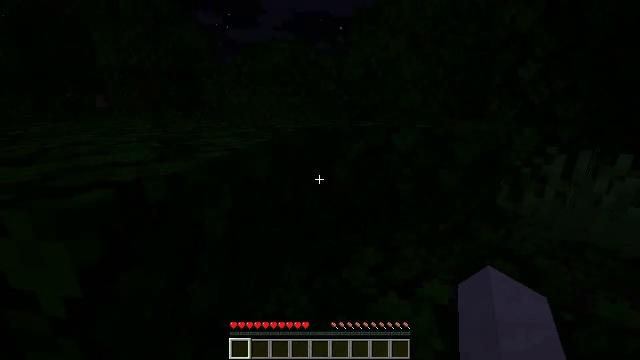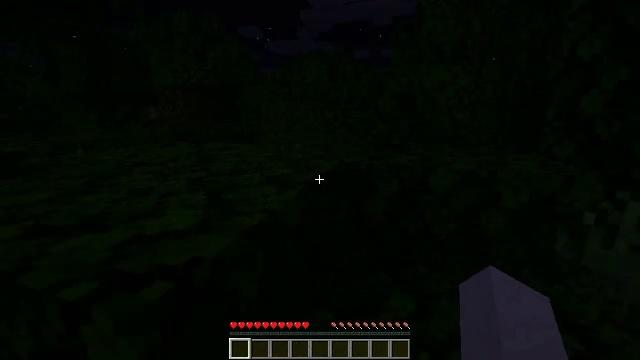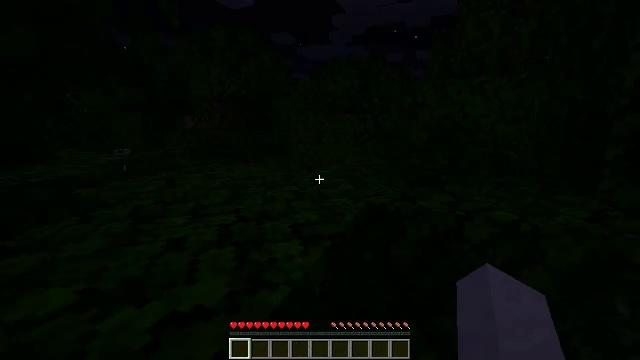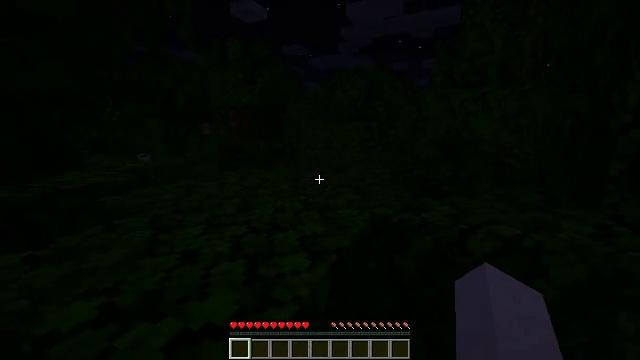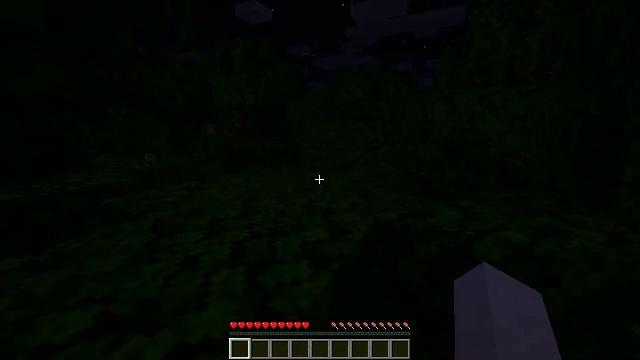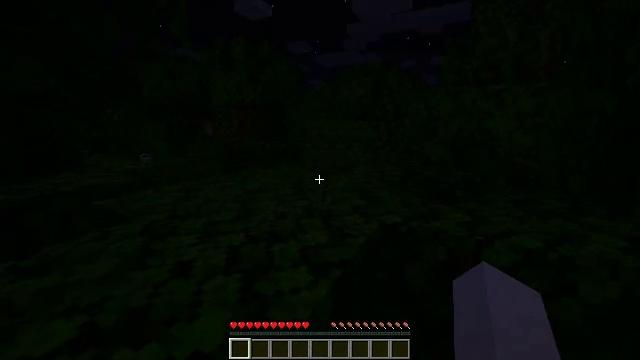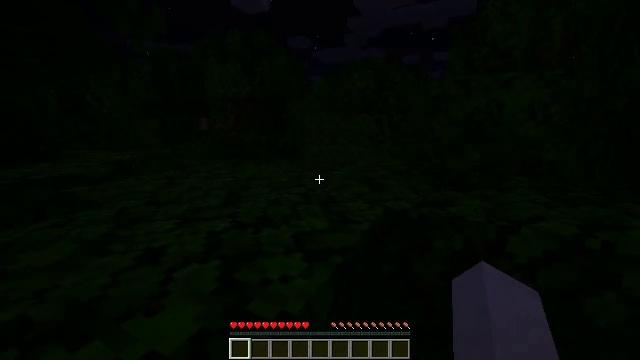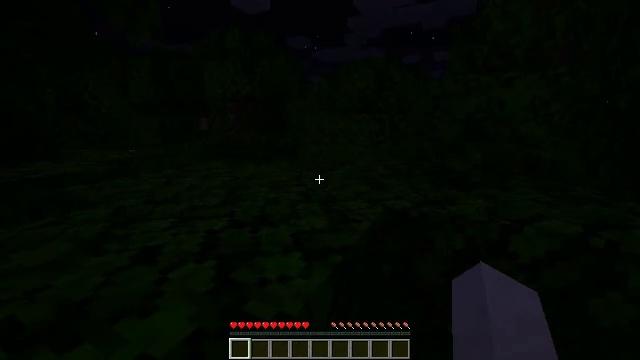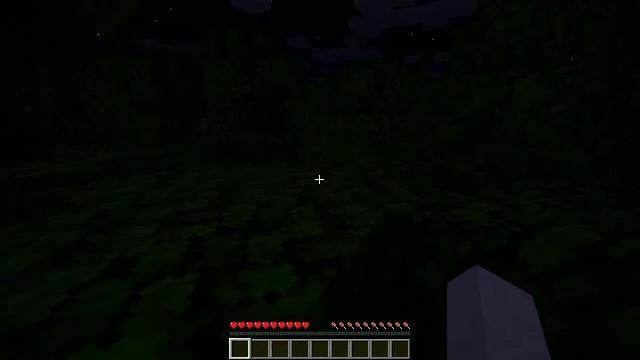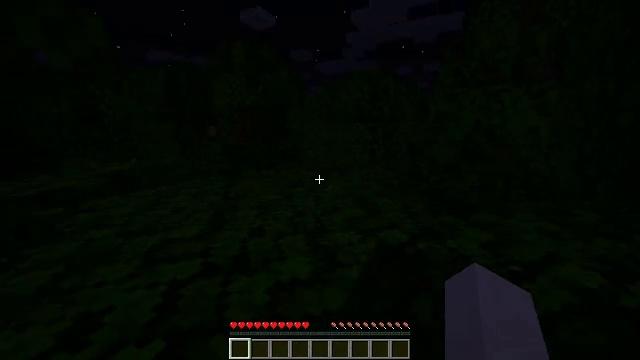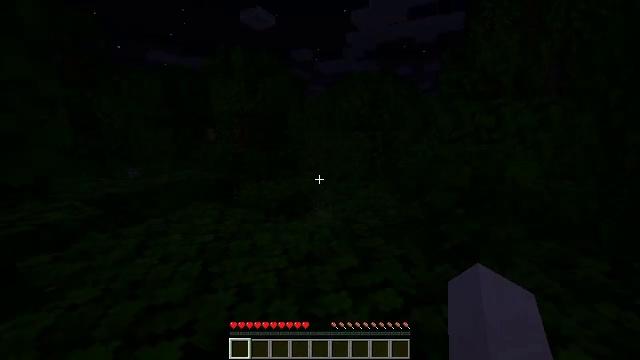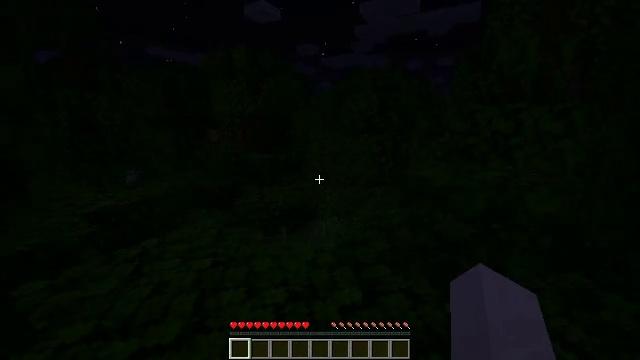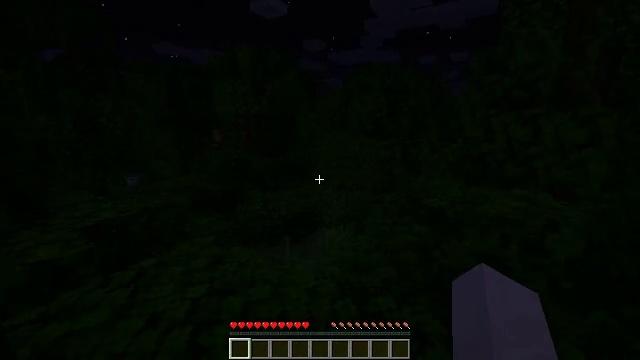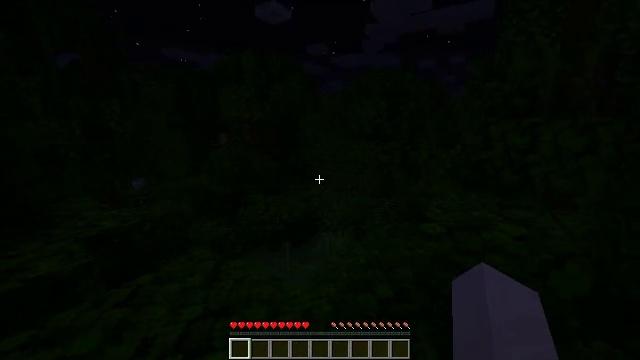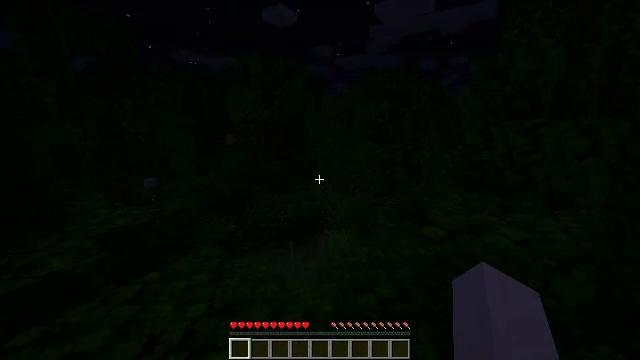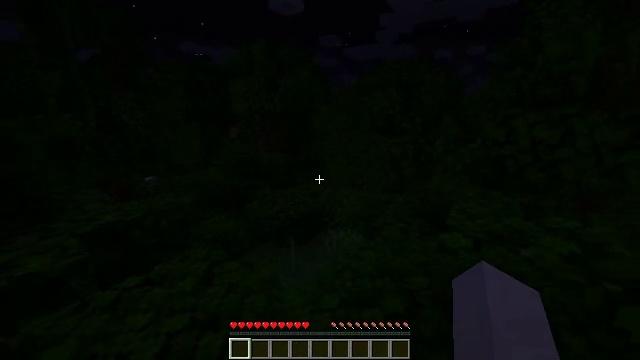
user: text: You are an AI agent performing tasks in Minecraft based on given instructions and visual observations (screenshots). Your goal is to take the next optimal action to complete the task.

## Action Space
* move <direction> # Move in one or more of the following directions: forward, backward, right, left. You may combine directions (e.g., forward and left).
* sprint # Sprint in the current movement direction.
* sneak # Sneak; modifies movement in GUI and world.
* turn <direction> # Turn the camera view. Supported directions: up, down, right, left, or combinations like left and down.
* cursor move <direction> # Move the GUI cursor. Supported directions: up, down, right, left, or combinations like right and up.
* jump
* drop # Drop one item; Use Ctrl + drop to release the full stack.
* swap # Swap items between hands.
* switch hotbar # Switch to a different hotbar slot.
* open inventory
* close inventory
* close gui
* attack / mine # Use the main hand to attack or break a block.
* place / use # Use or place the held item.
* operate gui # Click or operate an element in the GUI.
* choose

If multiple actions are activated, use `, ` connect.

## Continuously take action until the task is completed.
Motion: motion action
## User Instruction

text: Break the bamboo stalk.
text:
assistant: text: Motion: move forward, sprint, turn left and up, jump
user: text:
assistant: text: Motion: move forward, sprint, turn left and up, jump
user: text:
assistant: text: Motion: move forward, sprint, turn left, jump
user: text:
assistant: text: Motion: move forward, jump
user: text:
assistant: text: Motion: move forward, jump
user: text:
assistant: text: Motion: move forward, jump
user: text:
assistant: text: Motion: move forward, jump
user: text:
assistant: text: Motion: move forward, jump
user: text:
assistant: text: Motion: move forward, jump
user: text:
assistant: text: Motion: move forward, sprint, jump
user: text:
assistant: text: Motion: move forward, sprint, turn left, jump
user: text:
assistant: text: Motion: move forward, sprint, turn left, jump
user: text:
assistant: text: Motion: move forward, sprint, jump
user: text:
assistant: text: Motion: move forward, sprint, turn left, jump
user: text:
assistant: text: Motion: move forward, turn left and down, jump
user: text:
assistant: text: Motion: move forward, jump
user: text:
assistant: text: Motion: move forward, turn down, jump
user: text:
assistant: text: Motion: move forward, turn down, jump
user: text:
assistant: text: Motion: move forward, turn right and down, jump
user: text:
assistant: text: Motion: move forward, turn right and down, jump
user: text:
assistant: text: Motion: move forward, turn right and down, jump
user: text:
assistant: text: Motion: move forward, turn right and down, jump
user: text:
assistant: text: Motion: move forward, turn right and down, jump
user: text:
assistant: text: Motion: move forward, turn right and down, jump
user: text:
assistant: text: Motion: move forward, turn right and down
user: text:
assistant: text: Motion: move forward, turn right
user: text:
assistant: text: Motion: move forward, turn right
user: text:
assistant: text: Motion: move forward, turn right
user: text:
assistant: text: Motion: move forward, turn right
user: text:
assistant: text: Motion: move forward, turn right